Question: When i search a location sometimes i get this string from 'placemark.subThoroughfare'
how can i reformat that sign to a normal "-"?

Best thanks for the answers
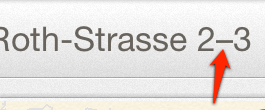
Answer: Assuming that the problem is En Dash or Em Dash characters here is an example resolution. If your character is different look at the UTF8 data and use that instead.
'''
NSString *enDashCharacter = [NSString stringWithUTF8String:"-"];
NSString *emDashCharacter = [NSString stringWithUTF8String:"--"];
NSLog(@"enDashCharacter: %@", enDashCharacter);
NSLog(@"emDashCharacter: %@", emDashCharacter);
NSString *textString = [NSString stringWithFormat:@"1-2 3%@4 5%@6", enDashCharacter,emDashCharacter];
NSData *textData = [textString dataUsingEncoding:NSUTF8StringEncoding];
NSLog(@"textString: '%@'", textString);
NSLog(@"textData: %@", textData);
NSString *newString = textString;
newString = [newString stringByReplacingOccurrencesOfString:enDashCharacter withString:@"-"];
newString = [newString stringByReplacingOccurrencesOfString:emDashCharacter withString:@"-"];
NSLog(@"newString: '%@'", newString);
NSData *newStringData = [newString dataUsingEncoding:NSUTF8StringEncoding];
NSLog(@"newStringData: %@", newStringData);
'''
NSLog output:
enDashCharacter: -
emDashCharacter: --
textString: ' 1 - 2 3 - 4 5 -- 6 '
textData: <2031202d 20322033 20e<PHONE> 20e<PHONE>>
newString: ' 1 - 2 3 - 4 5 - 6 '
newStringData: <2031202d 20322033 202d<PHONE>d 203620>